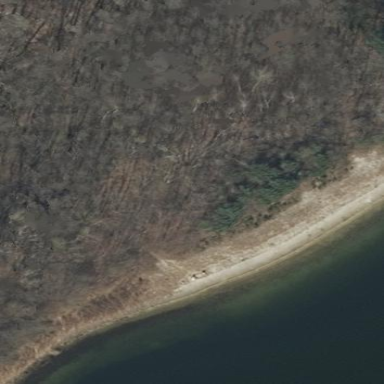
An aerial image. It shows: Sandy beach with natural surroundings.